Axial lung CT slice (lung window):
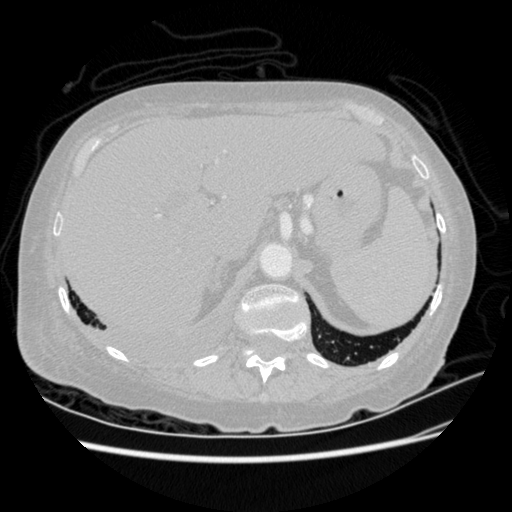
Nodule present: no